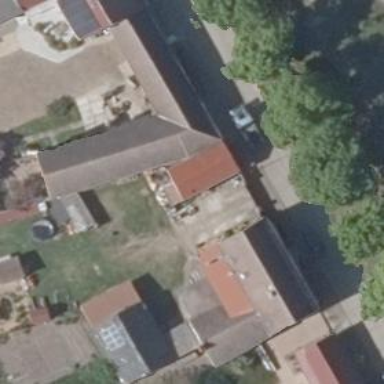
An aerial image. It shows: Residential building.